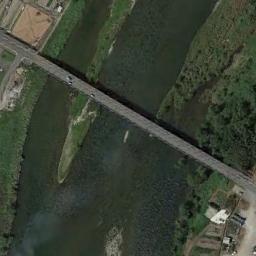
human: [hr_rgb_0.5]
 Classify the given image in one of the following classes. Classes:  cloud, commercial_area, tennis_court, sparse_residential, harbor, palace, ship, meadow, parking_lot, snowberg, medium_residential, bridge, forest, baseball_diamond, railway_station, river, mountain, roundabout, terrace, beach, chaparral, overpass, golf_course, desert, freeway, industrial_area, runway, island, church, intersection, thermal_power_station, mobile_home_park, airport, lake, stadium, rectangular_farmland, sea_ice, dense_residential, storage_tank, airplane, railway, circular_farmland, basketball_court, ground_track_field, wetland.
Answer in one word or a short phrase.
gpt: bridge